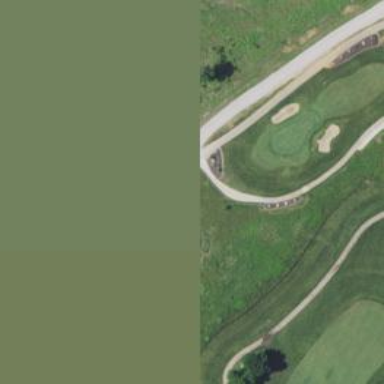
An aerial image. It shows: Golf cartpath that is also road path.